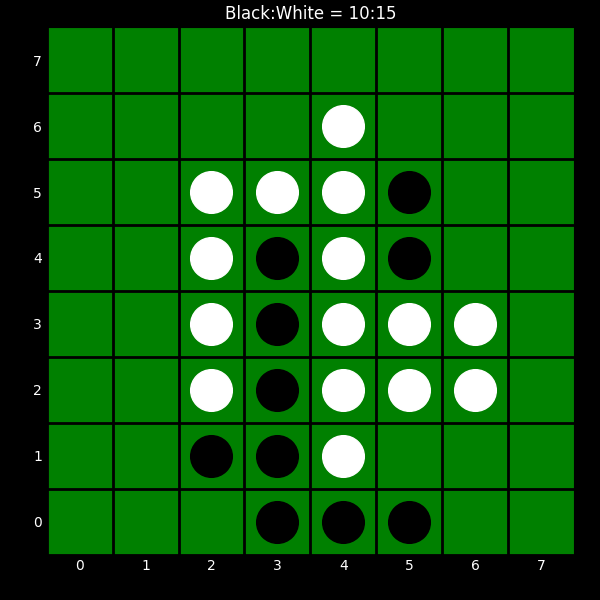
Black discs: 10
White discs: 15